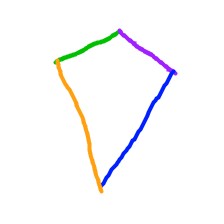
Shape: kite